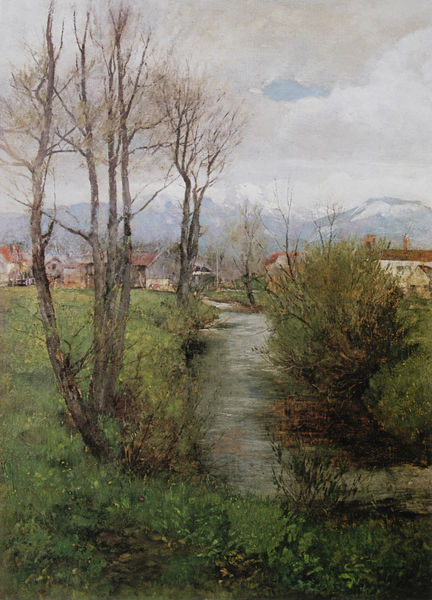
Titel: Der Jenbach bei Bad Feilnbach mit Blick auf die Wendelsteingruppe
Künstler: Johann Sperl
Institution: Privatbesitz
Schlagwörter: baum, berg, blau, blätter, felsen, gemälde, himmel, laub, schatten, wasser, weiß, wolken, baumstämme, bäume, fluss, grün, landschaft, stadt, ufer, äste, blumen, braun, fenster, grau, hintergrund, holz, licht, blüten, dach, gras, haus, rasen, rot, schnee, wiese, wolke, malerei, öl, ast, bach, flusslauf, gräser, horizont, häuser, hügel, natur, strauch, weide, zweige, busch, büsche, gebüsch, gewässer, sträucher, spitzen, blatt, pflanzen, kamin, kamine, schornstein, schuppen, weiher, bewölkt, wellen, ruhe, biegung, ort, berge, gebirge, gipfel, gletscher, dorf, dächer, giebel, schornsteine, aue, bergkette, dunst, kahl, bauernhof, herbst, weis, winter, idylle, silhouette, stille, böschung, fliessen, stämme, schmal, fotorealistisch, baumkrone, baumkronen, frühling, bauer, wände, scheune, weiden, bayern, alpen, rinnsal, bedeckt, idyll, österreich, kurve, ländlich, buschwerk, geäst, rinde, gebirgsbach, siedlung, kühl, grpn, auen, plein air, frühjahr, wasserspiegel, schneegipfel, bachlandschaft, bigung, braumstämme, dort, gebüsche, kahle, spiefelung, wachsen, wolkenlücke, plätschern, wolje, asserbach, aschau, idyllisach